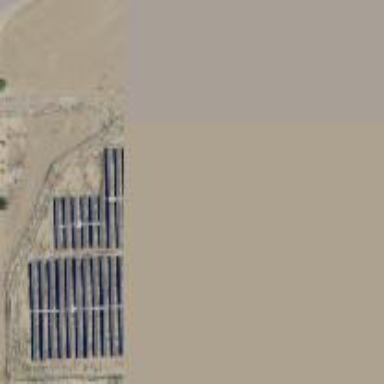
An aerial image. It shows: Solar power plant using photovoltaic technology to generate electricity.